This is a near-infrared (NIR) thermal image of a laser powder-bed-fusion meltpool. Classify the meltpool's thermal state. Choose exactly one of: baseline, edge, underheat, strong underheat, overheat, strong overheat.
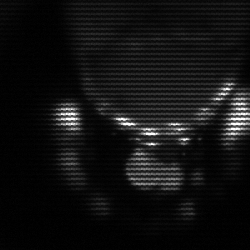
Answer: baseline